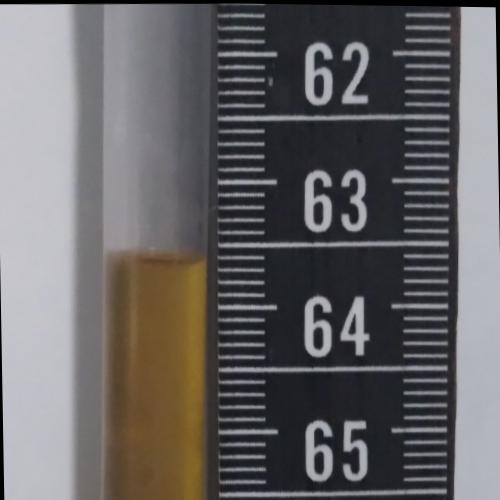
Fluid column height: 63.6 cm